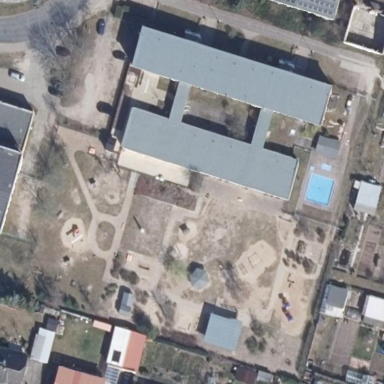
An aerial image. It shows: Kindergarten.